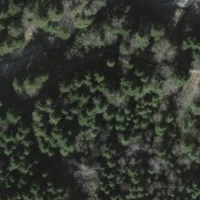
EUNIS habitat code: 43
Species observed at this site:
Equisetum arvense